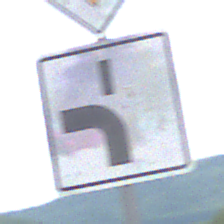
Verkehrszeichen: VerlaufVorfahrtsstrasse5
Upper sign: Vorfahrtsstrasse
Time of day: Midday
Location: Outdoor (RoadRail)
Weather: PartlyCloudy
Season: NotSpecified
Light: Natural